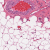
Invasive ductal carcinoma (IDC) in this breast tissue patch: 0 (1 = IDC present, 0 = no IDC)